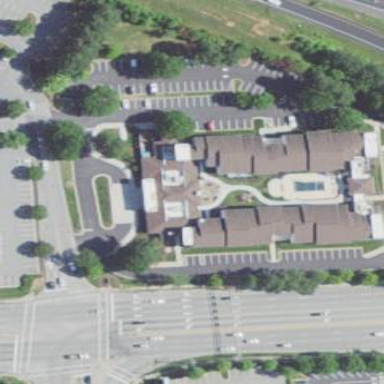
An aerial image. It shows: Hotel building.